Question: I am trying out a navigation drawer design similar to play store App: I have got the menu part things working fine but I would like to add the profile image and user id in the top of menu like image below. I am not sure how to achieve this part:

I have tried the following code and added it in xml which has the list of items to be shown.
'''
<LinearLayout
android:id="@+id/LinearLayoutFrom1"
android:layout_width="match_parent"
android:layout_height="match_parent"
android:gravity="left|center"
android:background="@drawable/bg"
android:orientation="horizontal" >
<ImageView
android:id="@+id/clear1"
android:layout_width="wrap_content"
android:layout_height="wrap_content"
android:src="@drawable/profilepic" />
<TextView
android:id="@+id/textViewName"
android:layout_width="wrap_content"
android:layout_height="wrap_content"
android:gravity="center"
android:text="UserID"
android:textColor="#FFFFFF"
android:textSize="15sp"
android:textStyle="bold" />
</LinearLayout>
'''
but this just appends the background and text for each listitem.
How do I achieve the above design?
I tried the following in the XML:
'''
<android.support.v4.widget.DrawerLayout xmlns:android="http://schemas.android.com/apk/res/android"
android:id="@+id/drawer_layout"
android:layout_width="match_parent"
android:layout_height="match_parent" >
<FrameLayout
android:id="@+id/framelayoutid"
android:layout_width="match_parent"
android:layout_height="match_parent" />
<LinearLayout
android:id="@+id/LinearLayoutFrom1"
android:layout_width="wrap_content"
android:layout_height="wrap_content"
android:background="@drawable/bg"
android:orientation="vertical" >
<LinearLayout
android:id="@+id/LinearLayoutFrom2"
android:layout_width="wrap_content"
android:layout_height="wrap_content"
android:orientation="horizontal"
android:layout_weight=".20" >
<ImageView
android:id="@+id/clear1"
android:layout_width="match_parent"
android:layout_height="match_parent"
android:src="@drawable/profilepic" />
</LinearLayout>
<LinearLayout
android:id="@+id/LinearLayoutFrom3"
android:layout_width="wrap_content"
android:layout_height="wrap_content"
android:layout_weight=".80"
android:orientation="horizontal" >
<TextView
android:id="@+id/textViewName"
android:layout_width="match_parent"
android:layout_height="match_parent"
android:text="UserID"
android:textColor="#FFFFFF"
android:textSize="15sp"
android:textStyle="bold" />
</LinearLayout>
<ListView
android:id="@+id/left_panel"
android:layout_width="match_parent"
android:layout_height="match_parent"
android:layout_gravity="start"
android:background="@color/list"
android:choiceMode="singleChoice"
android:divider="@color/divider"
android:dividerHeight="1dp"
android:listSelector="@drawable/selector" />
</LinearLayout>
</android.support.v4.widget.DrawerLayout>
'''
I get the following error:
<URL>
I managed to add header to list by doing the following:
'''
mDrawerList = (ListView) findViewById(R.id.left_menu);
View header = getLayoutInflater().inflate(R.layout.headerlayoutfordrawer, null);
mDrawerList.addHeaderView(header);
navDrawerItems = new ArrayList<NavDrawerItem>();
navDrawerItems.add(new NavDrawerItem(navMenuTitles[0], navMenuIcons.getResourceId(0, -1)));
navDrawerItems.add(new NavDrawerItem(navMenuTitles[1], navMenuIcons.getResourceId(1, -1),true, "2"));
navDrawerItems.add(new NavDrawerItem(navMenuTitles[2], navMenuIcons.getResourceId(2, -1)));
navDrawerItems.add(new NavDrawerItem(navMenuTitles[3], navMenuIcons.getResourceId(3, -1)));
navDrawerItems.add(new NavDrawerItem(navMenuTitles[4], navMenuIcons.getResourceId(4, -1)));
navDrawerItems.add(new NavDrawerItem(navMenuTitles[5], navMenuIcons.getResourceId(5, -1)));
navMenuIcons.recycle();
mDrawerList.setOnItemClickListener(new SlideMenuClickListener());
adapter = new NavDrawerListAdapter(getApplicationContext(), navDrawerItems);
mDrawerList.setAdapter(adapter);
'''
But the problem is that the header is also being counted in arraylist in DrawerItems and hence I get array outofboundexception
'''
07-22 11:18:01.433: E/AndroidRuntime(14229): FATAL EXCEPTION: main
07-22 11:18:01.433: E/AndroidRuntime(14229): java.lang.ArrayIndexOutOfBoundsException: length=6; index=7
07-22 11:18:01.433: E/AndroidRuntime(14229): at com.jlk.trip.maps.displayView(maps.java:192)
07-22 11:18:01.433: E/AndroidRuntime(14229): at com.jlk.trip.maps.access$0(maps.java:159)
07-22 11:18:01.433: E/AndroidRuntime(14229): at com.jlk.trip.maps.maps$SlideMenuClickListener.onItemClick(maps.java:122)
07-22 11:18:01.433: E/AndroidRuntime(14229): at android.widget.AdapterView.performItemClick(AdapterView.java:298)
07-22 11:18:01.433: E/AndroidRuntime(14229): at android.widget.AbsListView.performItemClick(AbsListView.java:1100)
07-22 11:18:01.433: E/AndroidRuntime(14229): at android.widget.AbsListView$PerformClick.run(AbsListView.java:2788)
07-22 11:18:01.433: E/AndroidRuntime(14229): at android.widget.AbsListView$1.run(AbsListView.java:3463)
07-22 11:18:01.433: E/AndroidRuntime(14229): at android.os.Handler.handleCallback(Handler.java:730)
07-22 11:18:01.433: E/AndroidRuntime(14229): at android.os.Handler.dispatchMessage(Handler.java:92)
07-22 11:18:01.433: E/AndroidRuntime(14229): at android.os.Looper.loop(Looper.java:137)
07-22 11:18:01.433: E/AndroidRuntime(14229): at android.app.ActivityThread.main(ActivityThread.java:5103)
07-22 11:18:01.433: E/AndroidRuntime(14229): at java.lang.reflect.Method.invokeNative(Native Method)
07-22 11:18:01.433: E/AndroidRuntime(14229): at java.lang.reflect.Method.invoke(Method.java:525)
07-22 11:18:01.433: E/AndroidRuntime(14229): at com.android.internal.os.ZygoteInit$MethodAndArgsCaller.run(ZygoteInit.java:737)
07-22 11:18:01.433: E/AndroidRuntime(14229): at com.android.internal.os.ZygoteInit.main(ZygoteInit.java:553)
07-22 11:18:01.433: E/AndroidRuntime(14229): at dalvik.system.NativeStart.main(Native Method)
'''
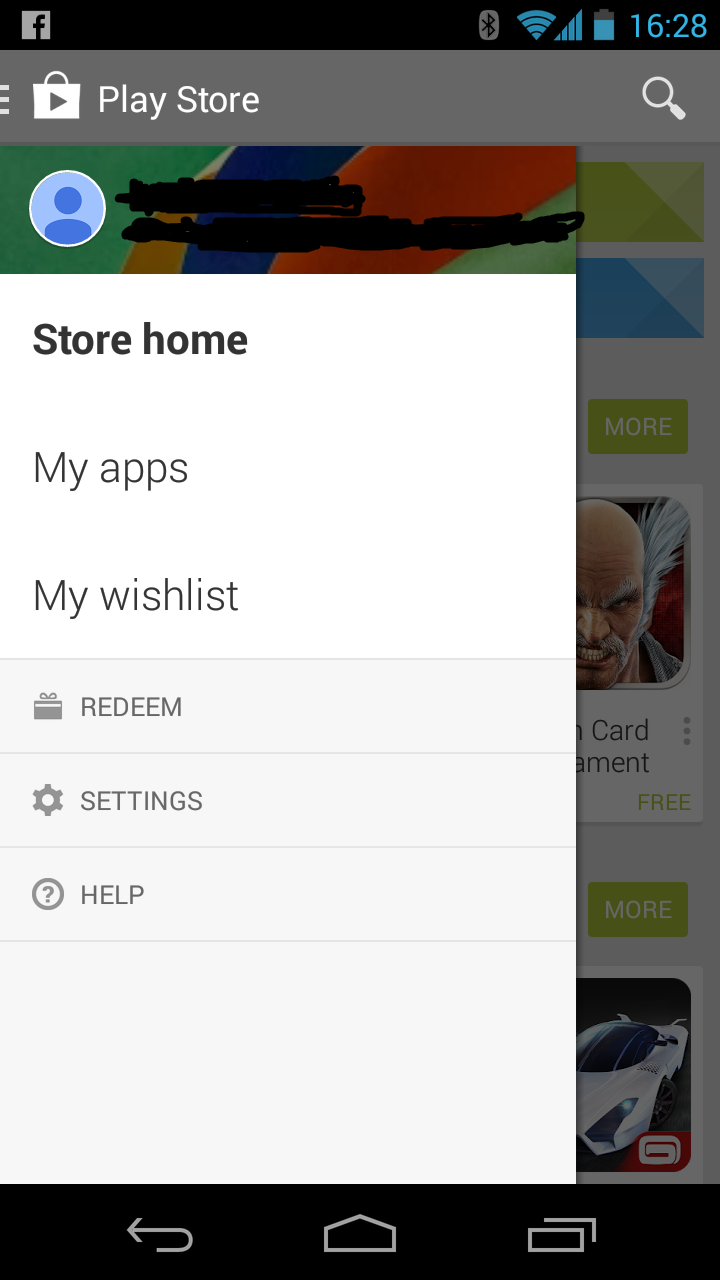
Answer: UPDATE:
Take a look at this project for everything related with the drawer.
<URL>
OLD ANSWER:
Take a look at my xml here:
<URL>
Pay attention at where it says "YOUR DRAWER".
The Navigation Drawer is the second child in android.support.v4.widget.DrawerLayout.
The second child is a LinearLayout containing a RelativeLayout and a ListView.
The ListView is the Drawer list view it self.
The Relative layout is the place where the image header is located.
Try that, it's working for me.
Luck!!